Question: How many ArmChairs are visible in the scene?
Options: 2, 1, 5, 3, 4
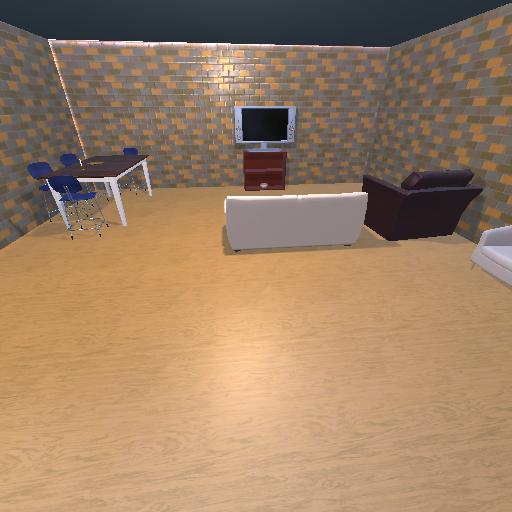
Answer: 2